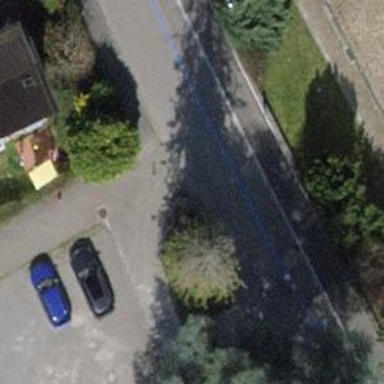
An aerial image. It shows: Unmarked crossing on the road.